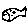
Label: fish